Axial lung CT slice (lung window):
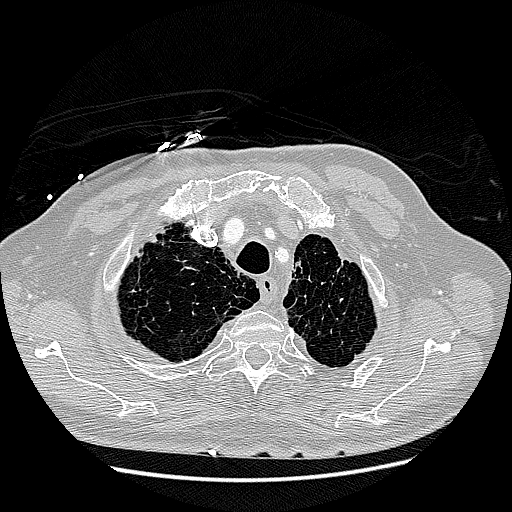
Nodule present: no